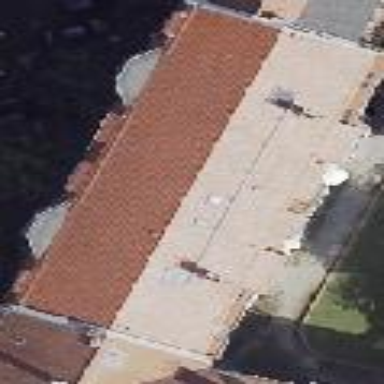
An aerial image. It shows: Building with gabled roof.